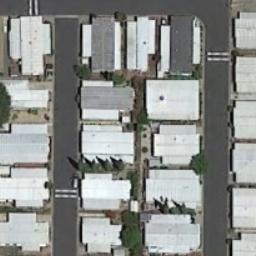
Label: mobile_home_park